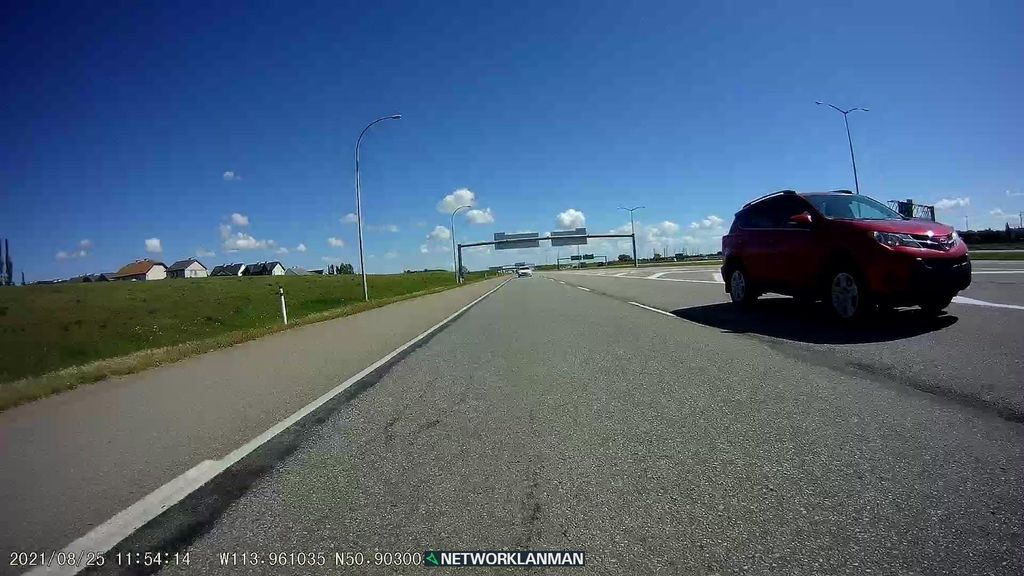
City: calgary